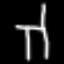
Label: chair